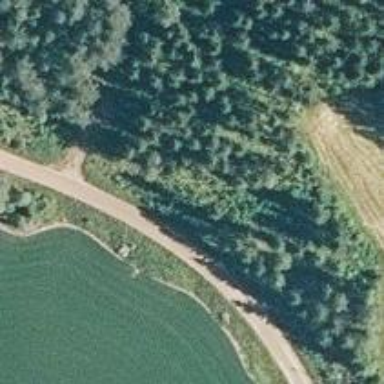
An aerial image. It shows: Unclassified road.